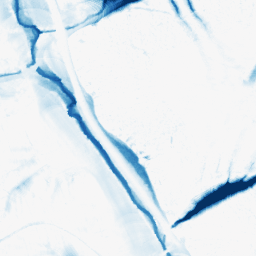
Category: morphological
Decomposition family: morphological_ellipse
Decomposition parameters: operation: closing
width: 30
height: 50
Upsampling method: quadratic
Upsampling parameters: scale: 8
Upsampling scale: 8